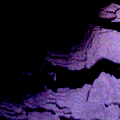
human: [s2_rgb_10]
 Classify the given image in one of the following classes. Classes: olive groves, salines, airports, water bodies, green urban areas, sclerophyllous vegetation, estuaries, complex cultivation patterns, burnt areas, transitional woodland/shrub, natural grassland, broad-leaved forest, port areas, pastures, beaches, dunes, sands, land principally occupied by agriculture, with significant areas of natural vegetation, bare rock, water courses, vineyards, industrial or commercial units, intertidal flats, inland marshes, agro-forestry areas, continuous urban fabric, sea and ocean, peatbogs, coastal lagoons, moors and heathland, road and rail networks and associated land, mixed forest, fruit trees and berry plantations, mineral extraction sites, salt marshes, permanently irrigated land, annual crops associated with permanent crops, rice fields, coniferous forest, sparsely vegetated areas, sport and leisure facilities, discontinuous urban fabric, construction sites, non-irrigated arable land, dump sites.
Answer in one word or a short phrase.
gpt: coniferous forest, mixed forest, water bodies